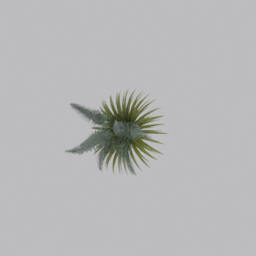
Label: nature